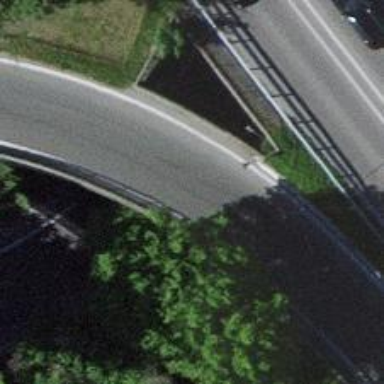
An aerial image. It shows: Trunk link highway passing over bridge.